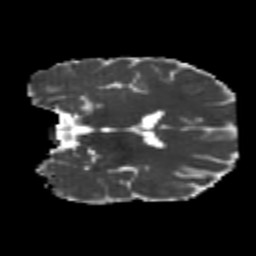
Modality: MD
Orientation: coronal
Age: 20
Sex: male
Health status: healthy
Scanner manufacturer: philips
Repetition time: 7.477 s
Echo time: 0.08753 s